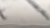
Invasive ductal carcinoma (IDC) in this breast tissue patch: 0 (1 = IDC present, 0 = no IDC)